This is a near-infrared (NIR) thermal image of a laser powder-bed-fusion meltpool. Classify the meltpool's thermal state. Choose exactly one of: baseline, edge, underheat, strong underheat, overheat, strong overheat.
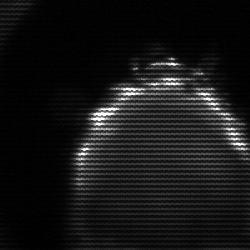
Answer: edge